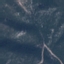
Land use / land cover class: HerbaceousVegetation